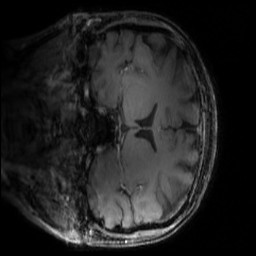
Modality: MP2RAGE
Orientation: coronal
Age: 20
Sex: female
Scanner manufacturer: siemens
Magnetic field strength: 6.98 T
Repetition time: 6 s
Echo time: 0.00283 s